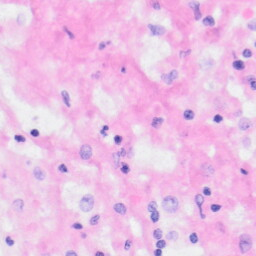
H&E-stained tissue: Kidney